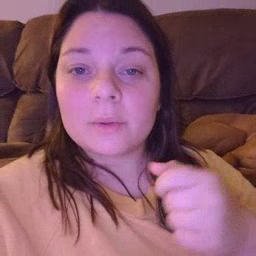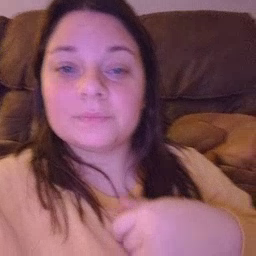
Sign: owie